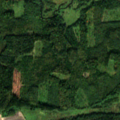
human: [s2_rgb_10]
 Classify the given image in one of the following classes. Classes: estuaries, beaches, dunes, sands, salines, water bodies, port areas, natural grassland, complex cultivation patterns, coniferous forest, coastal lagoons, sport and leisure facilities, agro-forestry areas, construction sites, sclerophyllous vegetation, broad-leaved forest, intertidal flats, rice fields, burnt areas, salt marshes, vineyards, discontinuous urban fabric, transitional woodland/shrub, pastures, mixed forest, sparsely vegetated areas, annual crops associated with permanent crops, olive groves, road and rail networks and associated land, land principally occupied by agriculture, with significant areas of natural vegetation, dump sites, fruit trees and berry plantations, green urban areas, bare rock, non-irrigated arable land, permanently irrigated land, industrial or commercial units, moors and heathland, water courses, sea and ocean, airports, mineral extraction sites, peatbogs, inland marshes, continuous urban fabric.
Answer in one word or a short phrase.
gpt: non-irrigated arable land, pastures, land principally occupied by agriculture, with significant areas of natural vegetation, broad-leaved forest, coniferous forest, mixed forest